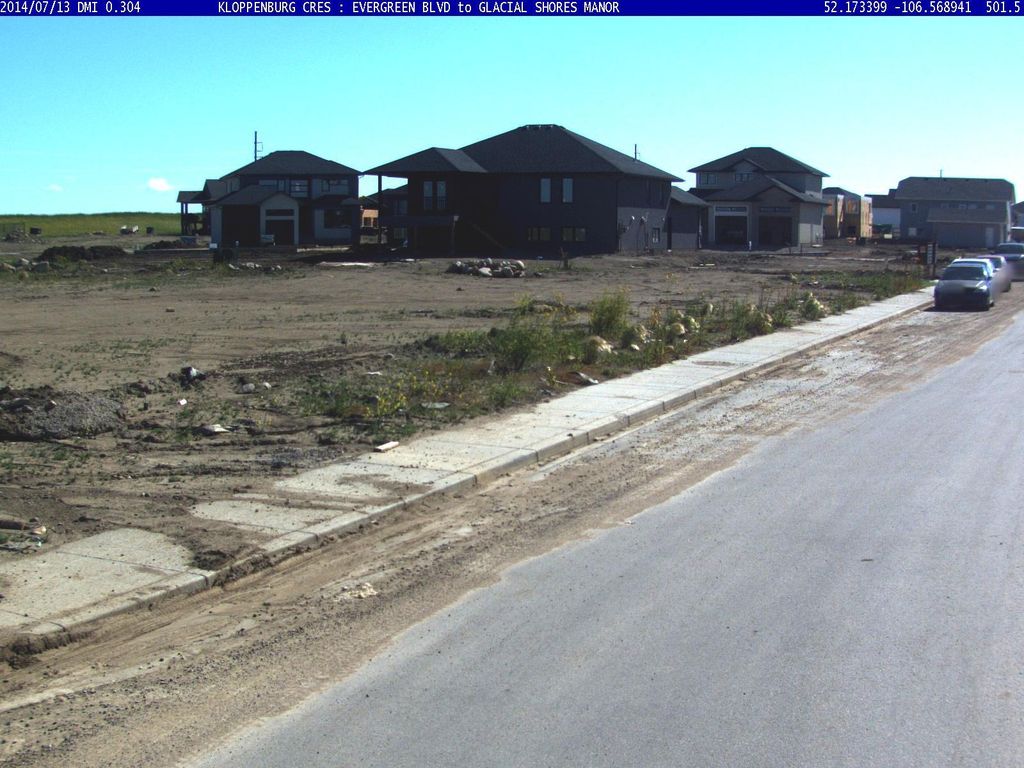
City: saskatoon